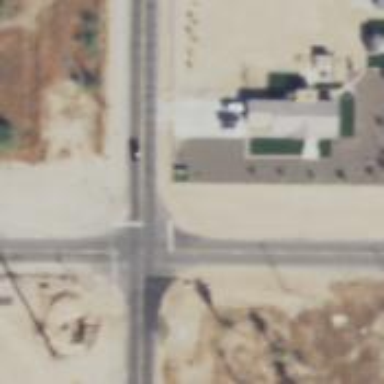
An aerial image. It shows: Solid stop line on the road.